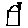
Label: house